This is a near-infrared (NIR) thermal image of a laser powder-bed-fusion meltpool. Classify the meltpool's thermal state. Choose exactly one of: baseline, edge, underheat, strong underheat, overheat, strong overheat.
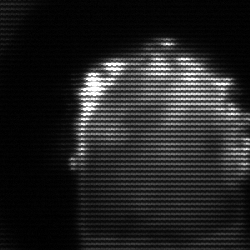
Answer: baseline